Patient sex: M
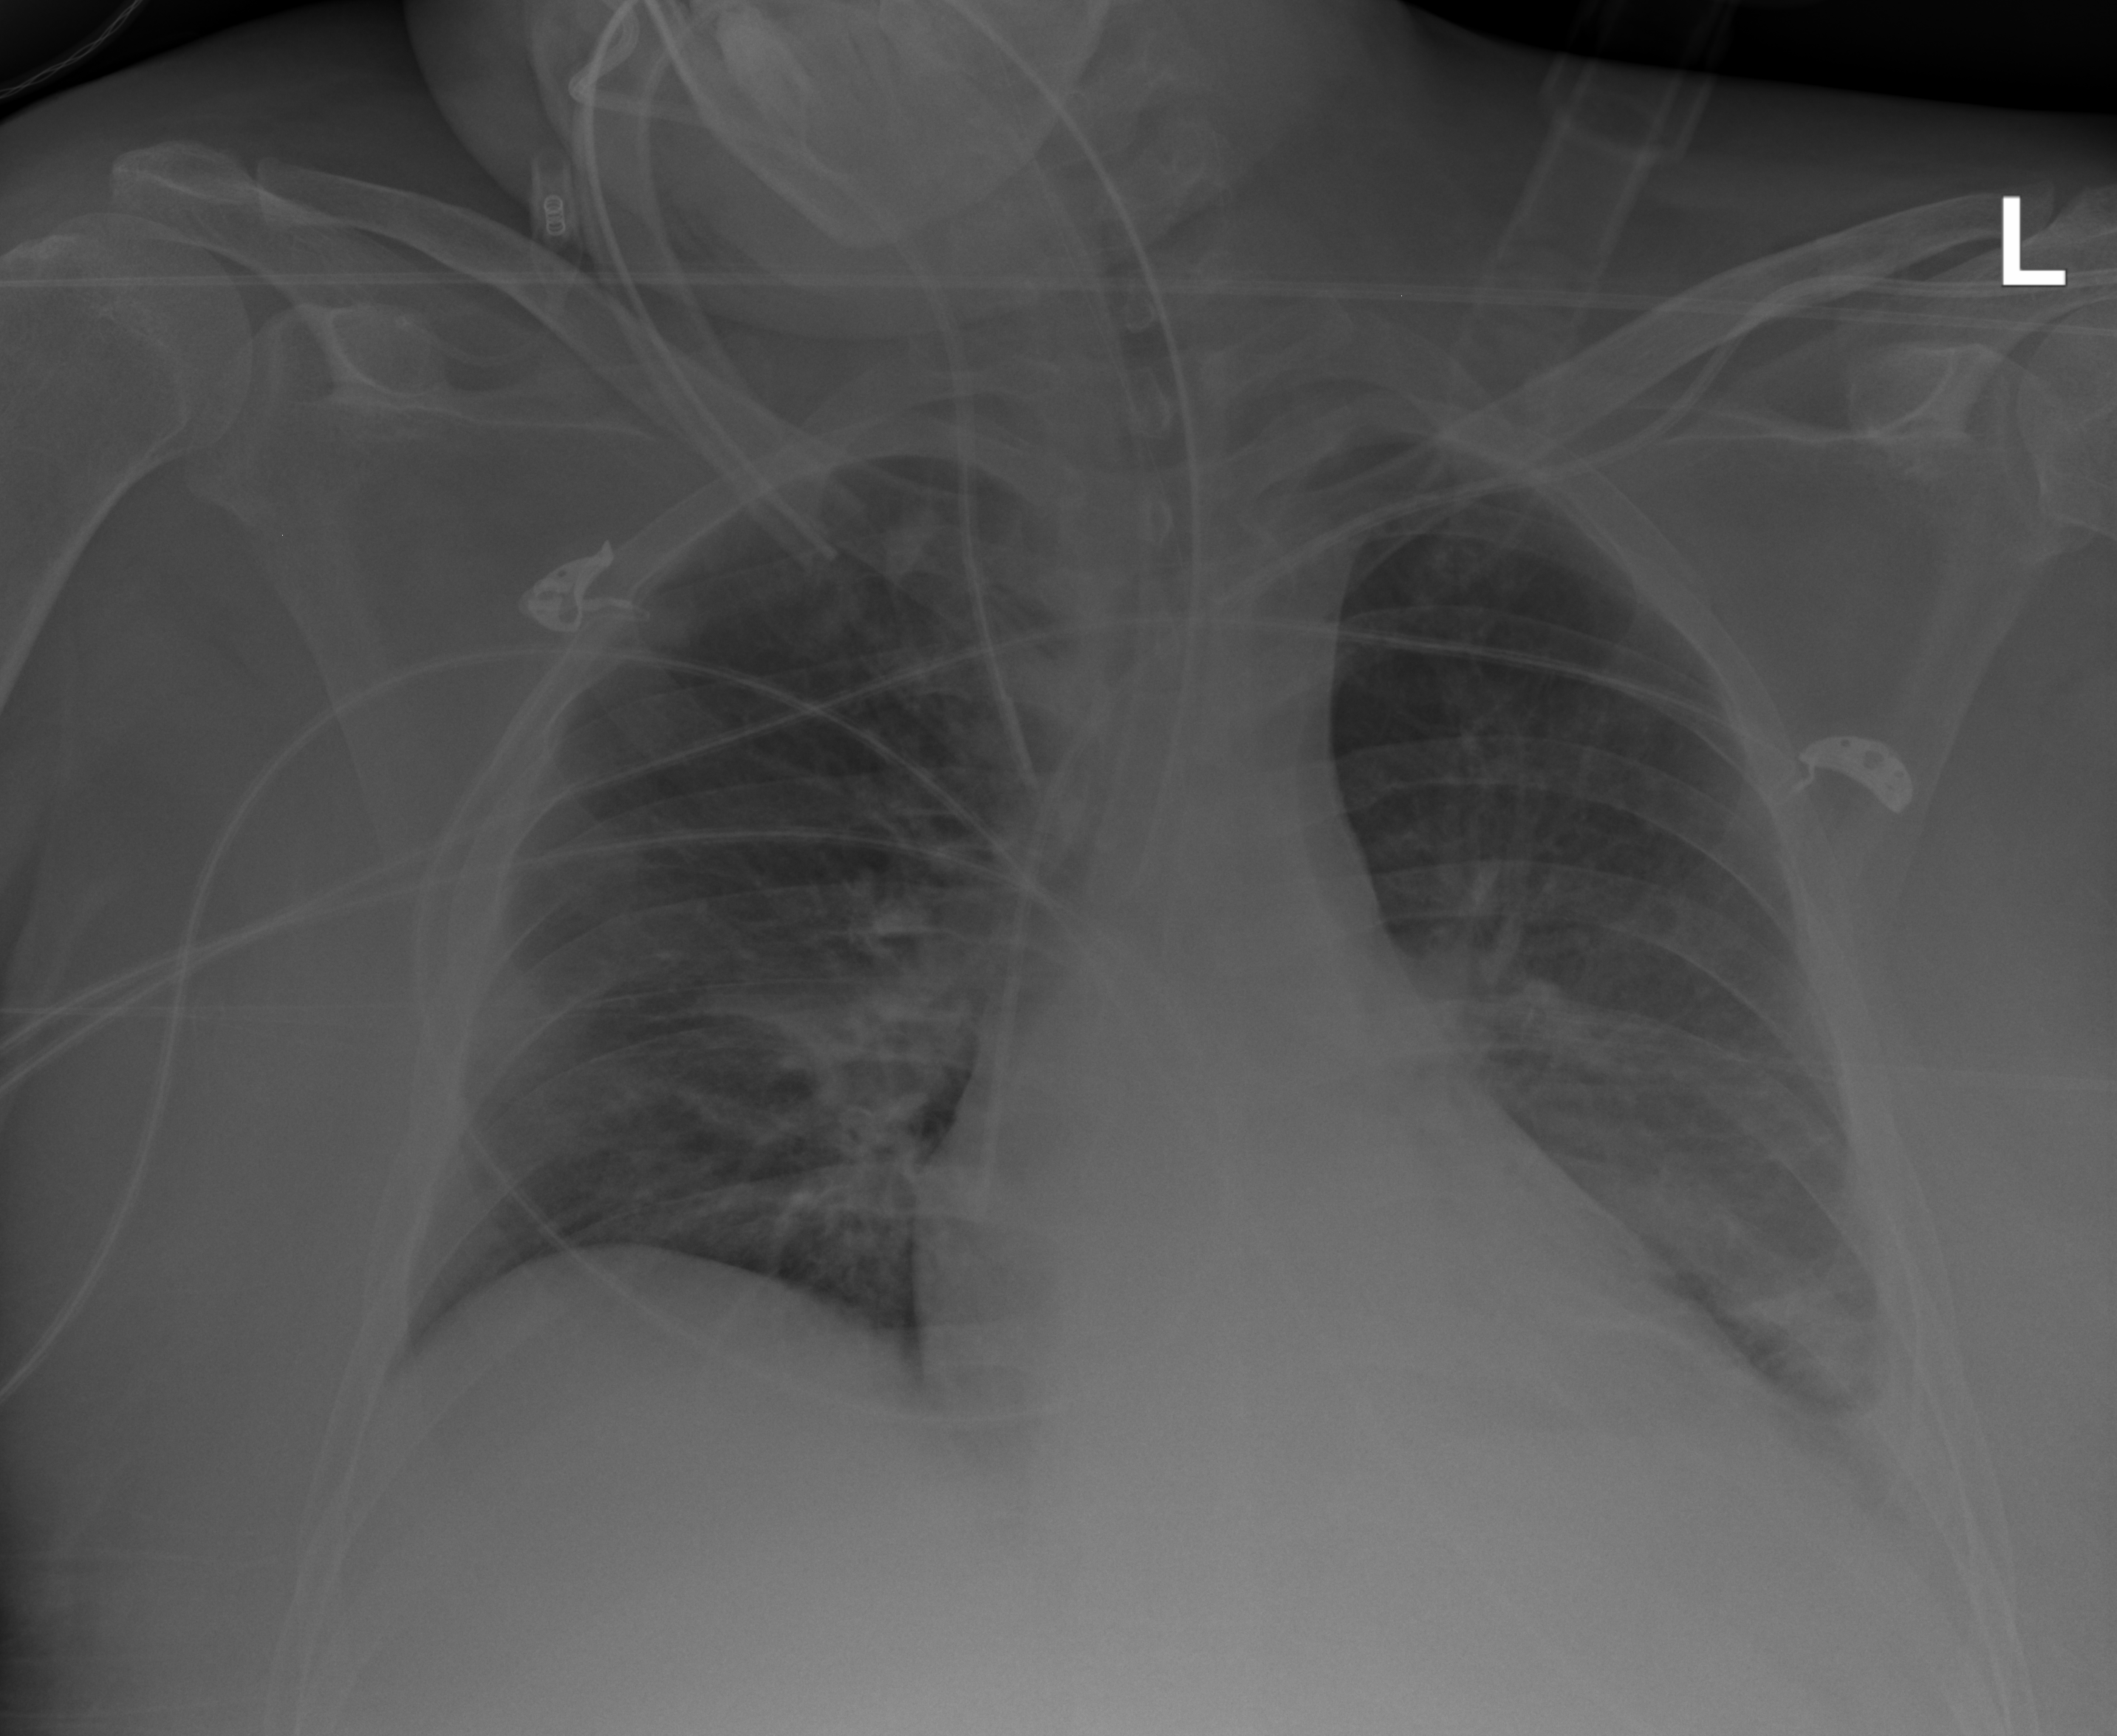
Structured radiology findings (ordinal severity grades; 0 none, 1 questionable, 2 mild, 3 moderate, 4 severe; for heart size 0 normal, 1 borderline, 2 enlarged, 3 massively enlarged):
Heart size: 0
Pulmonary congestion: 0
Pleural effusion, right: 0
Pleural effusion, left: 2
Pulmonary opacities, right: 0
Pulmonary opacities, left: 0
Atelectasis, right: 2
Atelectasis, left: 2